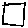
Label: square